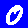
Digit: 0